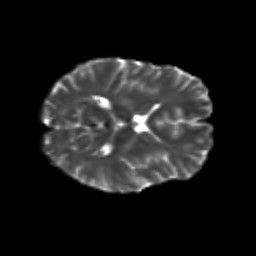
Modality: T2w
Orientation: axial
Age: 25
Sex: female
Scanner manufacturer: siemens
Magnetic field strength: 3 T
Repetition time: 3.5 s
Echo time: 0.104 s